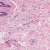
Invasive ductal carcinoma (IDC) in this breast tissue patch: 0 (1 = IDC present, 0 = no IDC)